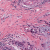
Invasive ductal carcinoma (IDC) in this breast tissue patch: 1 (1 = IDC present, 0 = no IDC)